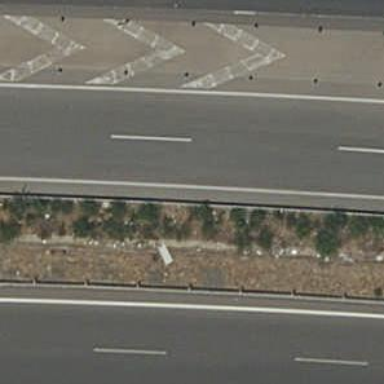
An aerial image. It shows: Asphalt motorway.